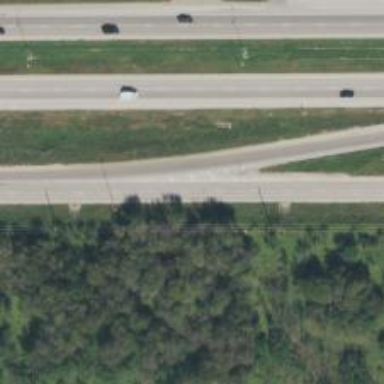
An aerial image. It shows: Secondary road with frontage road.